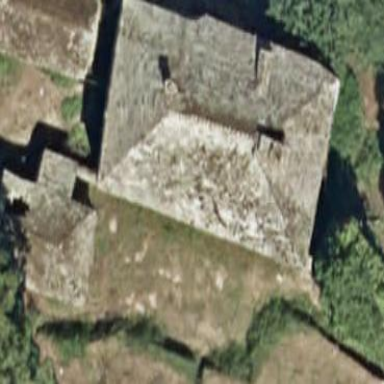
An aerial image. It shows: Historic manor.